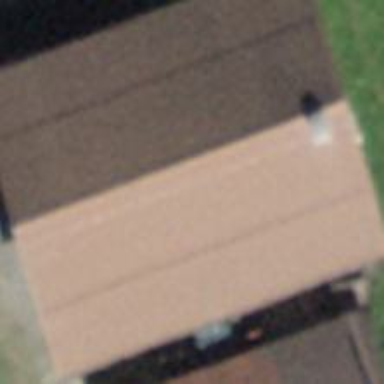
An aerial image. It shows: Barn.